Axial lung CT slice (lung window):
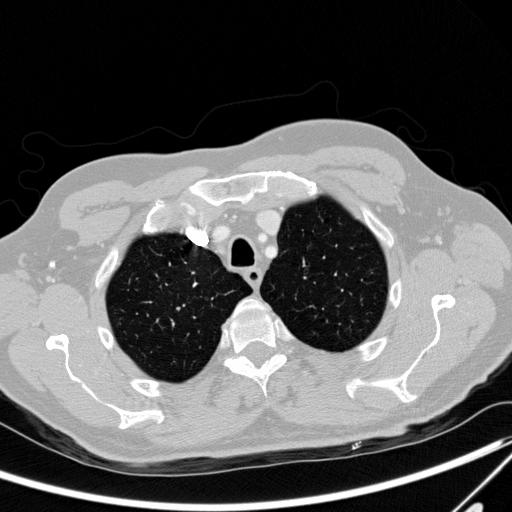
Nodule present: yes
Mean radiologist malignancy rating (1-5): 3